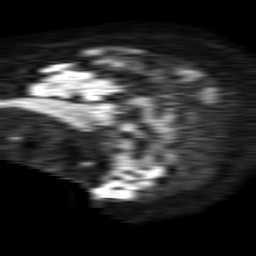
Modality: TRACE
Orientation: sagittal
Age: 79
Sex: female
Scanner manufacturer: philips
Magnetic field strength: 1.5 T
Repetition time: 4.6 s
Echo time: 0.08517 s